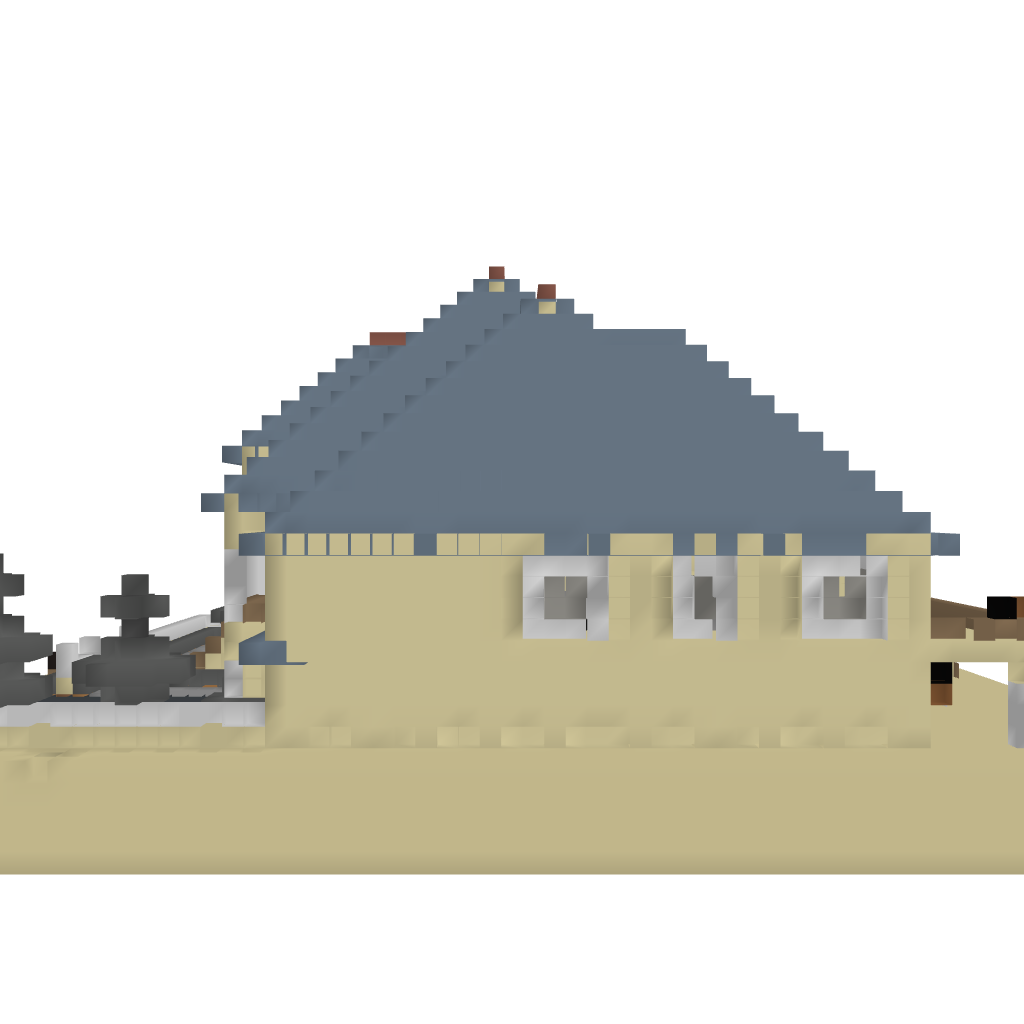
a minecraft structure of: My Villa